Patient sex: F
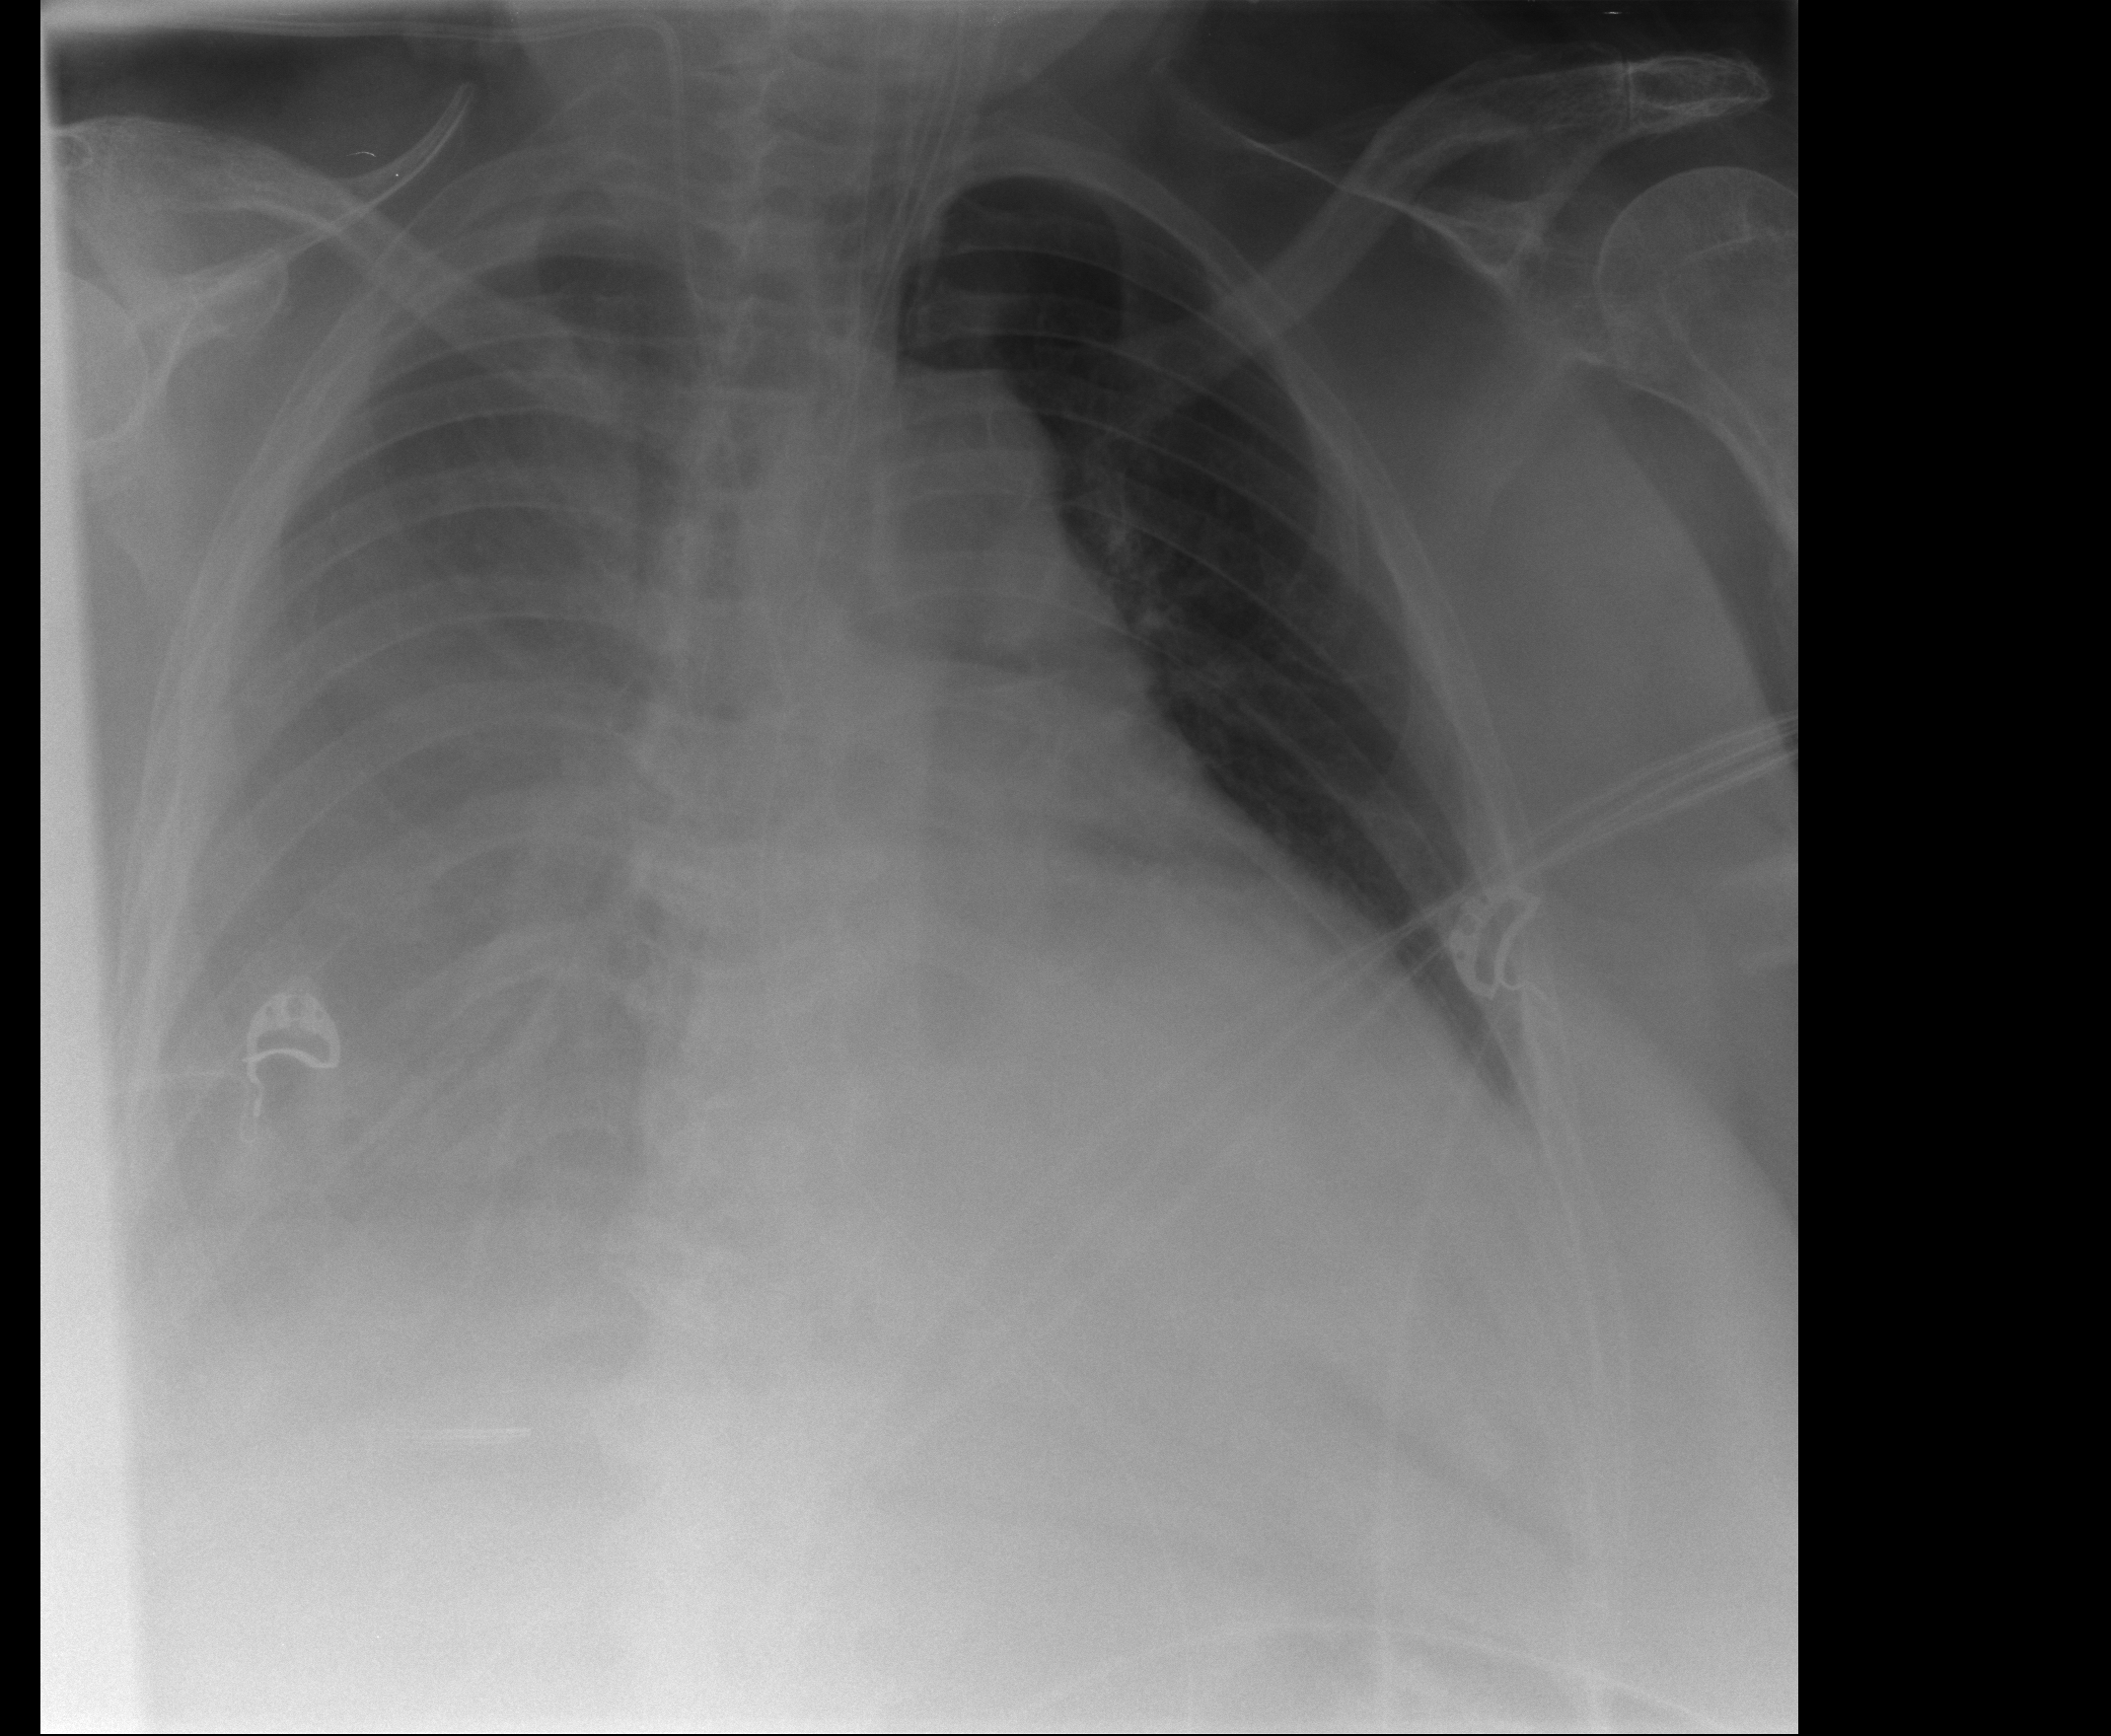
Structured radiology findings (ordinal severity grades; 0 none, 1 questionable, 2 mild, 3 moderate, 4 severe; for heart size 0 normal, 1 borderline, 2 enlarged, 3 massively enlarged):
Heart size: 2
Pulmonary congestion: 0
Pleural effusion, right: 3
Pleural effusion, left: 1
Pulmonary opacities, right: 0
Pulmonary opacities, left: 0
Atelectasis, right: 3
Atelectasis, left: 0